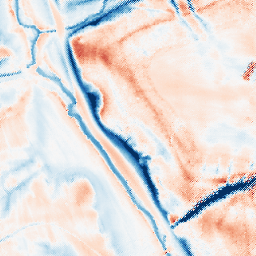
Category: multiscale
Decomposition family: dog_multiscale
Decomposition parameters: sigma_ratio: 1.6
n_scales: 6
base_sigma: 0.5
Upsampling method: regularized
Upsampling parameters: scale: 4
lambda_reg: 0.1
Upsampling scale: 4